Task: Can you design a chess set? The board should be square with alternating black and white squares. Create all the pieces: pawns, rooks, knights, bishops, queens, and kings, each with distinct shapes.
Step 5482:
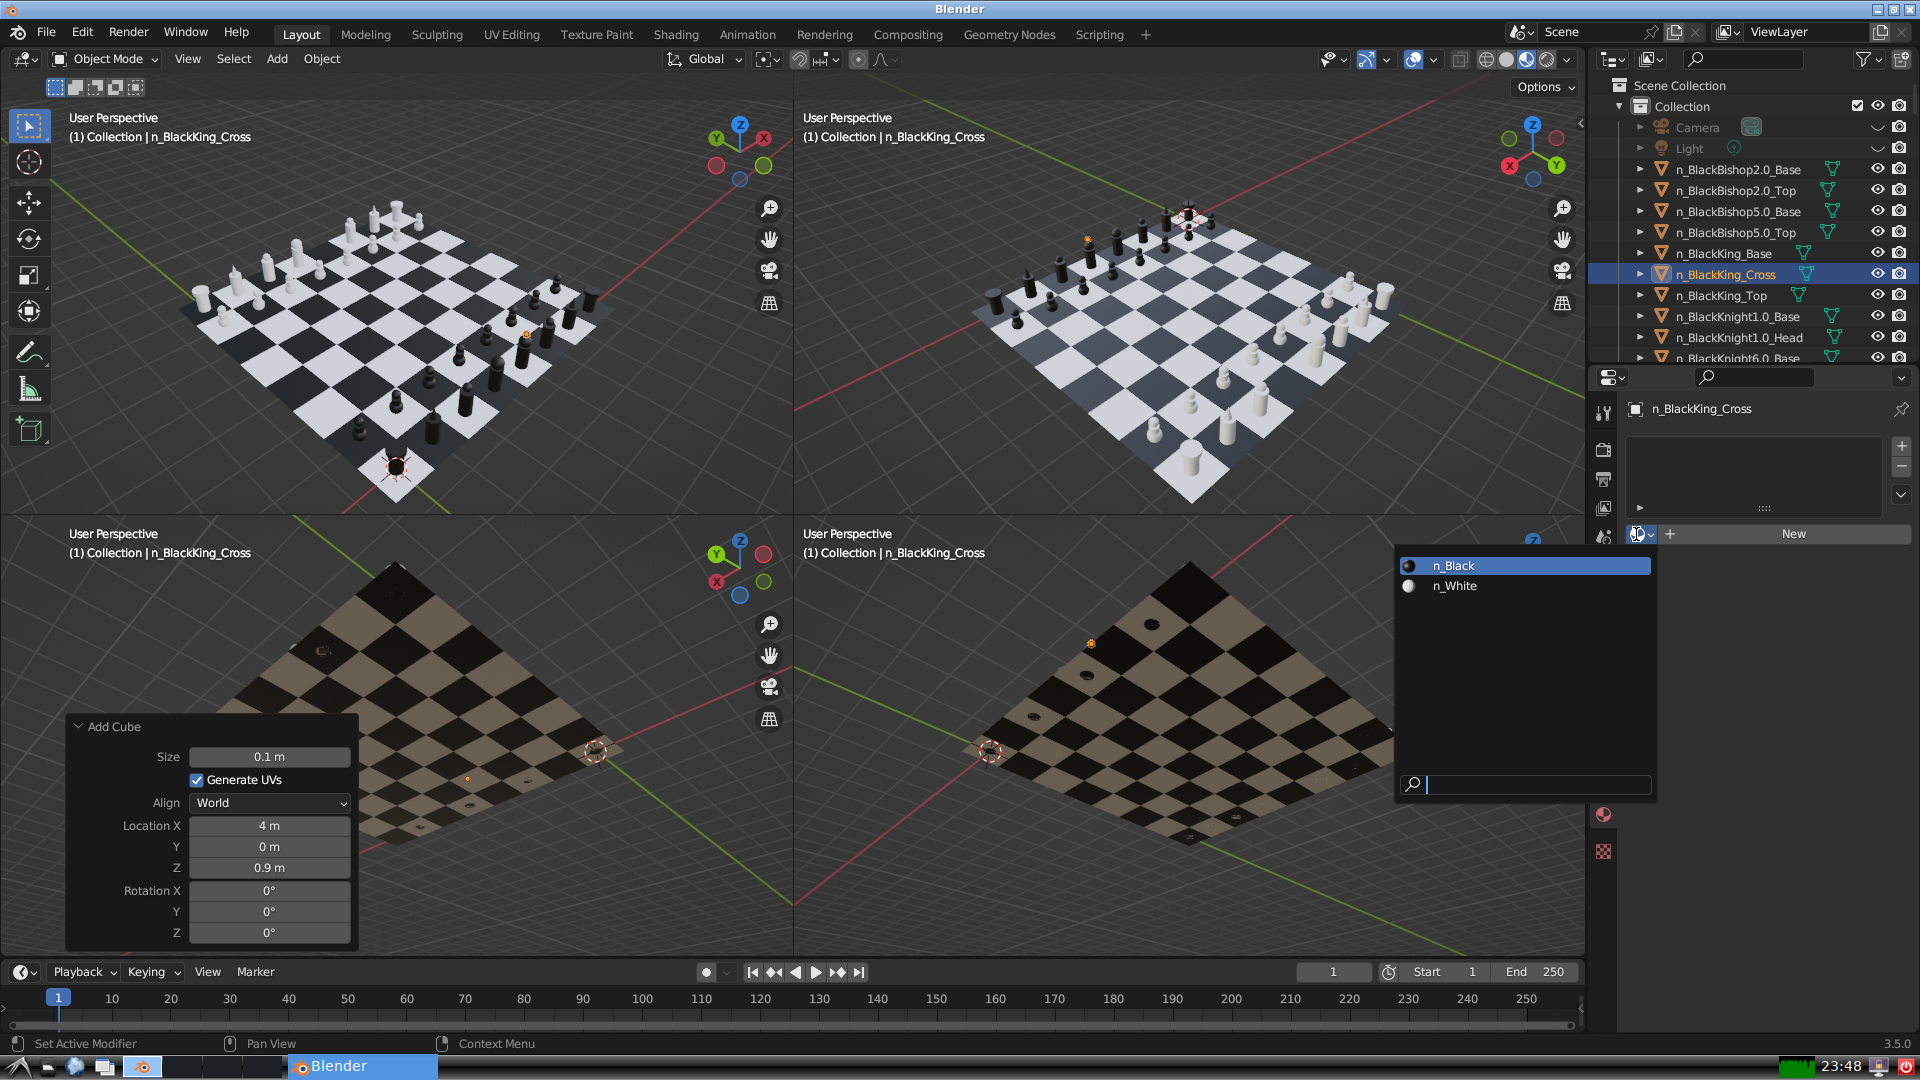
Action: input_text: n_Black